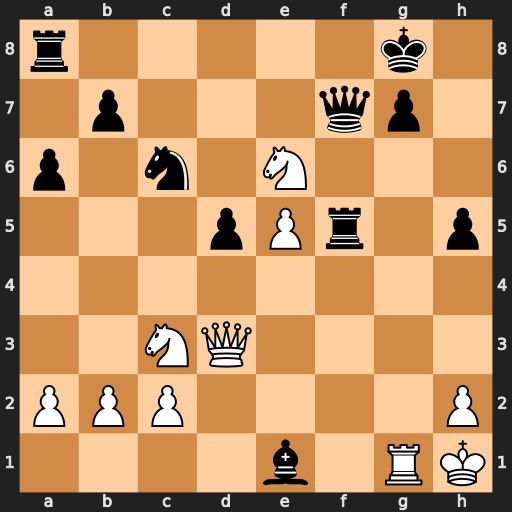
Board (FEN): r5k1/1p3qp1/p1n1N3/3pPr1p/8/2NQ4/PPP4P/4b1RK
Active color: w
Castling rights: -
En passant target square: -
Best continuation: Rxg7+ Qxg7 Nxg7 Rxe5 Nxh5 Rxh5 Qg6+